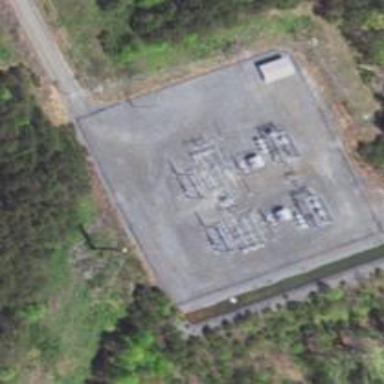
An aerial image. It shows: Distribution substation surrounded by fence.